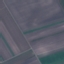
Land use / land cover: AnnualCrop